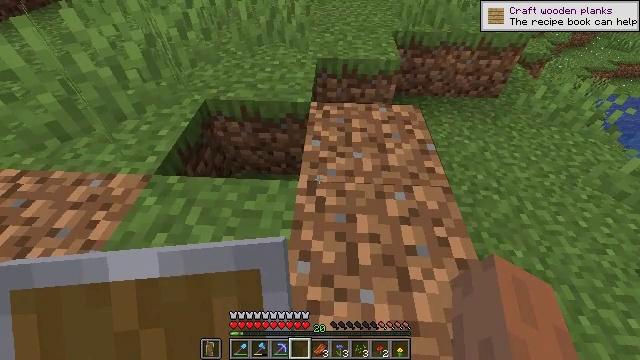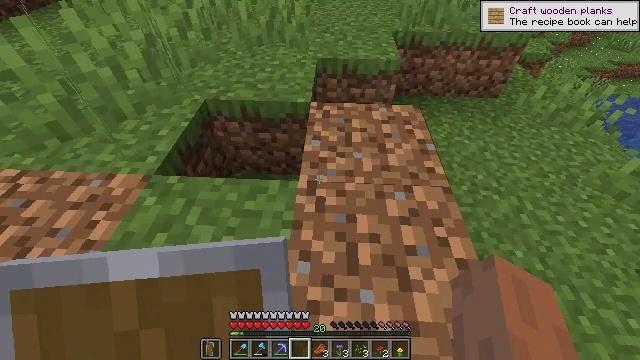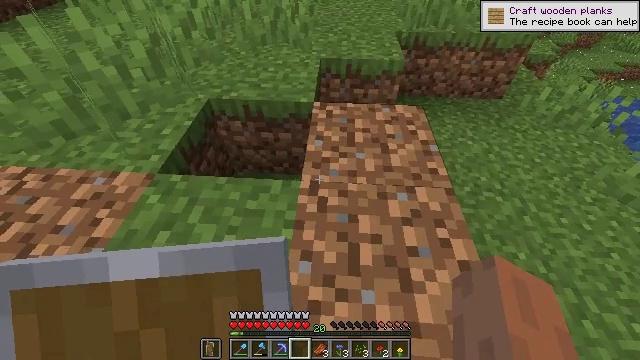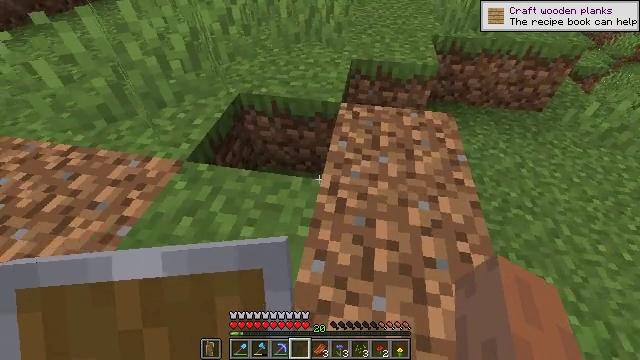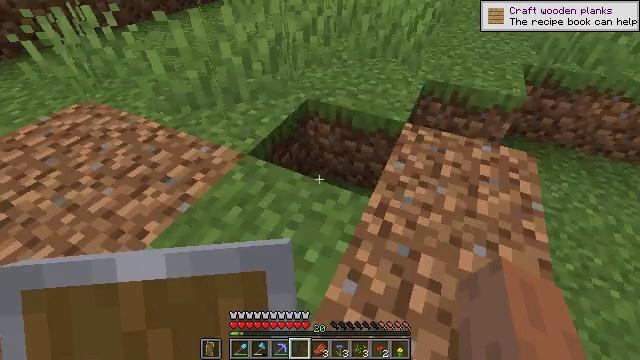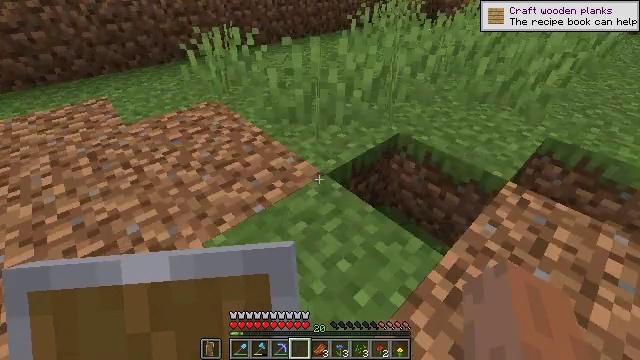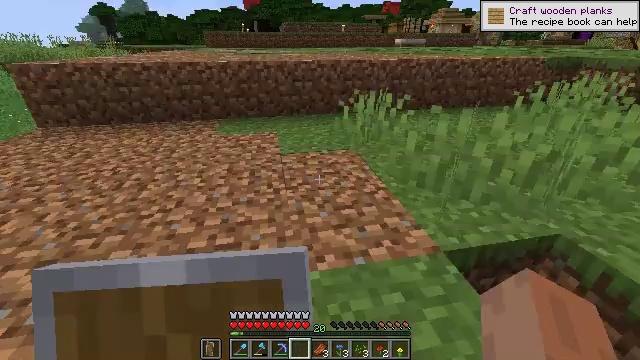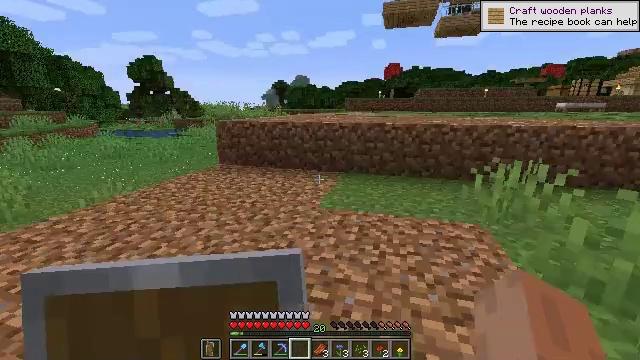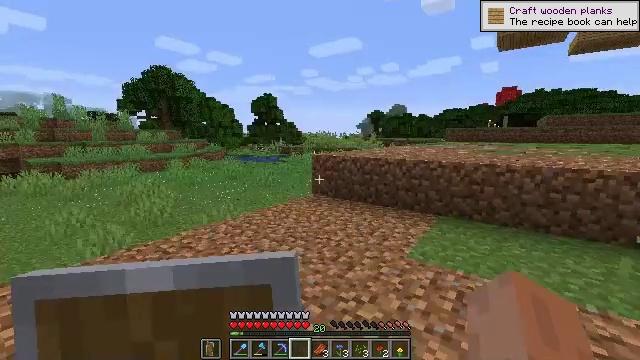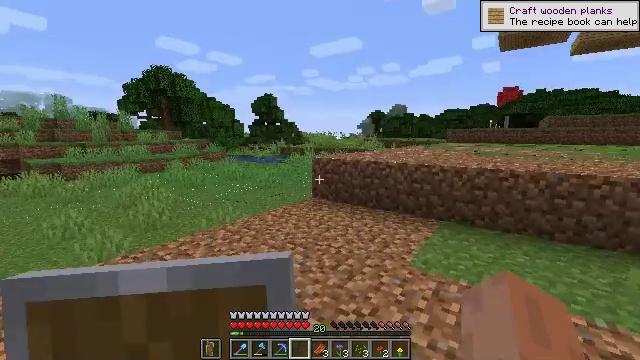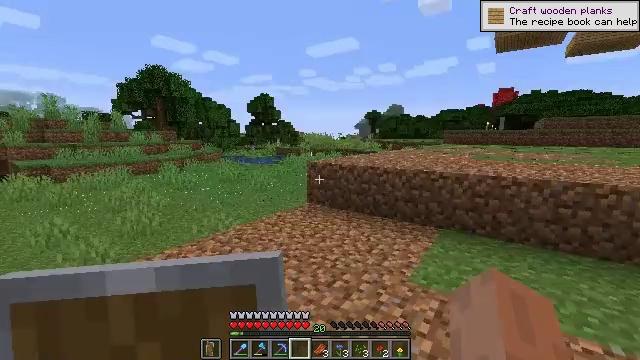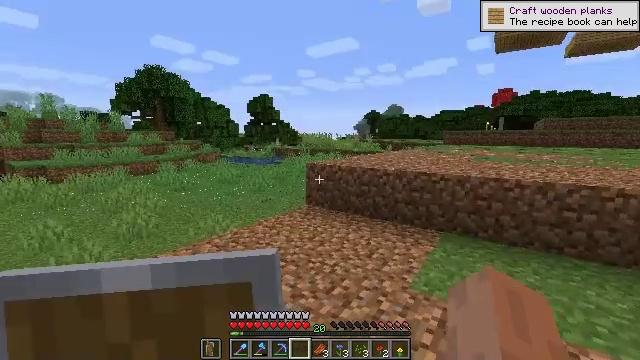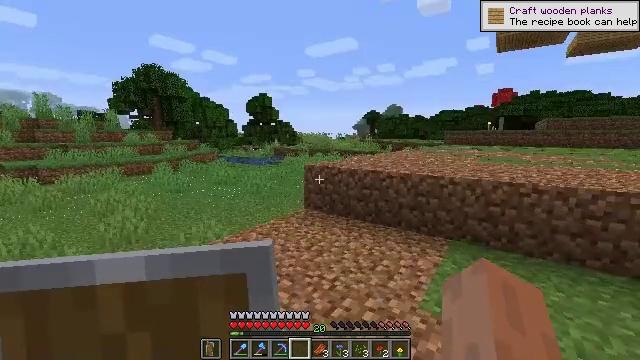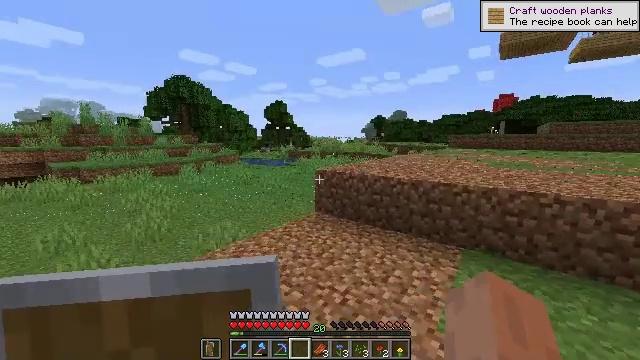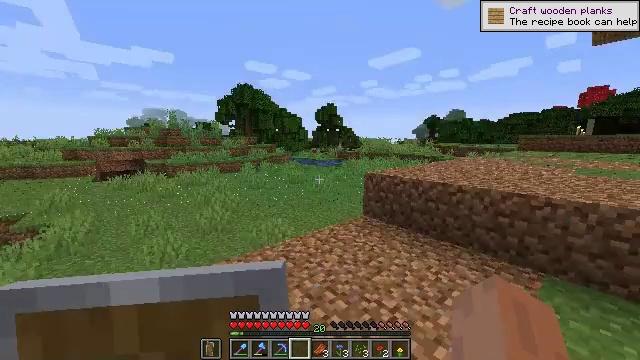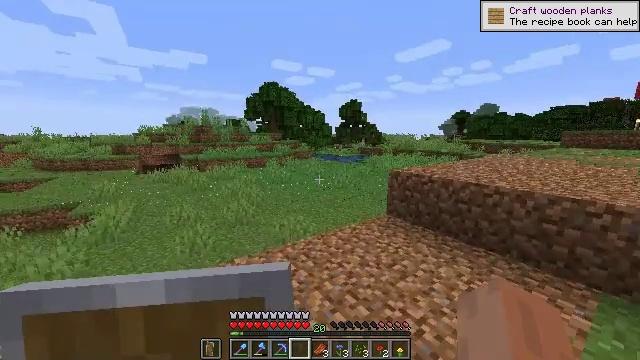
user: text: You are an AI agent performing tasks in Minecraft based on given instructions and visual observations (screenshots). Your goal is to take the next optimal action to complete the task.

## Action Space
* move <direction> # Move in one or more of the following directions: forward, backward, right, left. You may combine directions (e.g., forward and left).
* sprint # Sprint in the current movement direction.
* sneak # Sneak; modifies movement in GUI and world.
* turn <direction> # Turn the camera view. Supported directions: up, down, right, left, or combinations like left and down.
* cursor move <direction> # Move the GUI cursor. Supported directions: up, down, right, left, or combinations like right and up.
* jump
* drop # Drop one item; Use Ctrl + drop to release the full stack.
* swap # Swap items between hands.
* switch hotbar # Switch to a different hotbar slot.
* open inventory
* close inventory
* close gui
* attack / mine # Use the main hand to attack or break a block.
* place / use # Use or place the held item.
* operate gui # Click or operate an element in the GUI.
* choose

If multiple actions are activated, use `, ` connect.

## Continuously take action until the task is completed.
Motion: motion action
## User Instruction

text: Gather grass on the ground.
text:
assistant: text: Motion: sneak
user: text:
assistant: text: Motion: sneak
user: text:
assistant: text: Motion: sneak, turn left
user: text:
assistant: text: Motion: move forward, sneak, turn left and up
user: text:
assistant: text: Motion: move forward, sneak, turn left and up
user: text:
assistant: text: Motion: move forward, sneak, turn left and up
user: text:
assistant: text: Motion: move forward, turn left and up
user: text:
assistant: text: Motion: move forward, turn left and up
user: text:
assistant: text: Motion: move forward
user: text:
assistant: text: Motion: move forward
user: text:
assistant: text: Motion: move forward
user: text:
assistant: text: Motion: move forward, sprint
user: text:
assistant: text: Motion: move forward, sprint, turn left
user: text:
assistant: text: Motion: move forward, sprint, turn left
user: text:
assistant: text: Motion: move forward, sprint, turn left and down
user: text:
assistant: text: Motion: move forward, turn left and down
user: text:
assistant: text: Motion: move forward, turn left and down
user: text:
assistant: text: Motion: move forward, sprint, turn left
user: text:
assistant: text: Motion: move forward, sprint
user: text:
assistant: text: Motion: move forward, sprint
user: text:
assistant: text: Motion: move forward, sprint
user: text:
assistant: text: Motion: move forward
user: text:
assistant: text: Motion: move forward, jump
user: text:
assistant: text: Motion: move forward, jump
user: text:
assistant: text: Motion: move forward, jump
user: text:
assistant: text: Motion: move forward, turn right and down, jump
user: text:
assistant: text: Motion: move forward, turn right and down, jump
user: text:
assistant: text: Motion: move forward, turn right and down, jump
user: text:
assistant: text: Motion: move forward, turn right and down, jump
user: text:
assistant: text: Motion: move forward, turn right, jump